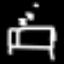
Label: bed